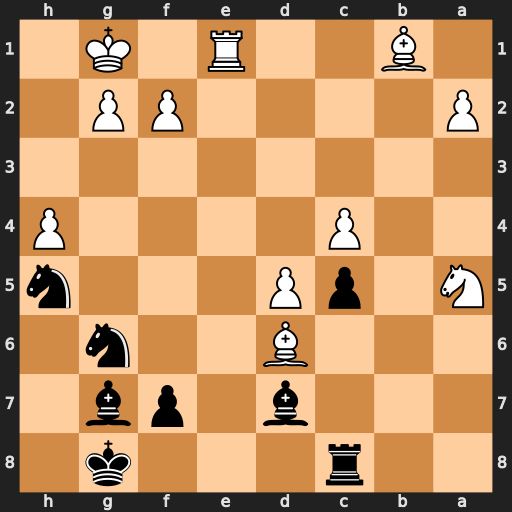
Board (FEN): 2r3k1/3b1pb1/3B2n1/N1pP3n/2P4P/8/P4PP1/1B2R1K1
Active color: b
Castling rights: -
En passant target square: -
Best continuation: Bc3 Re3 Bxa5 Bxg6 fxg6